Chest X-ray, AP view. Patient: 69 years old, sex M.
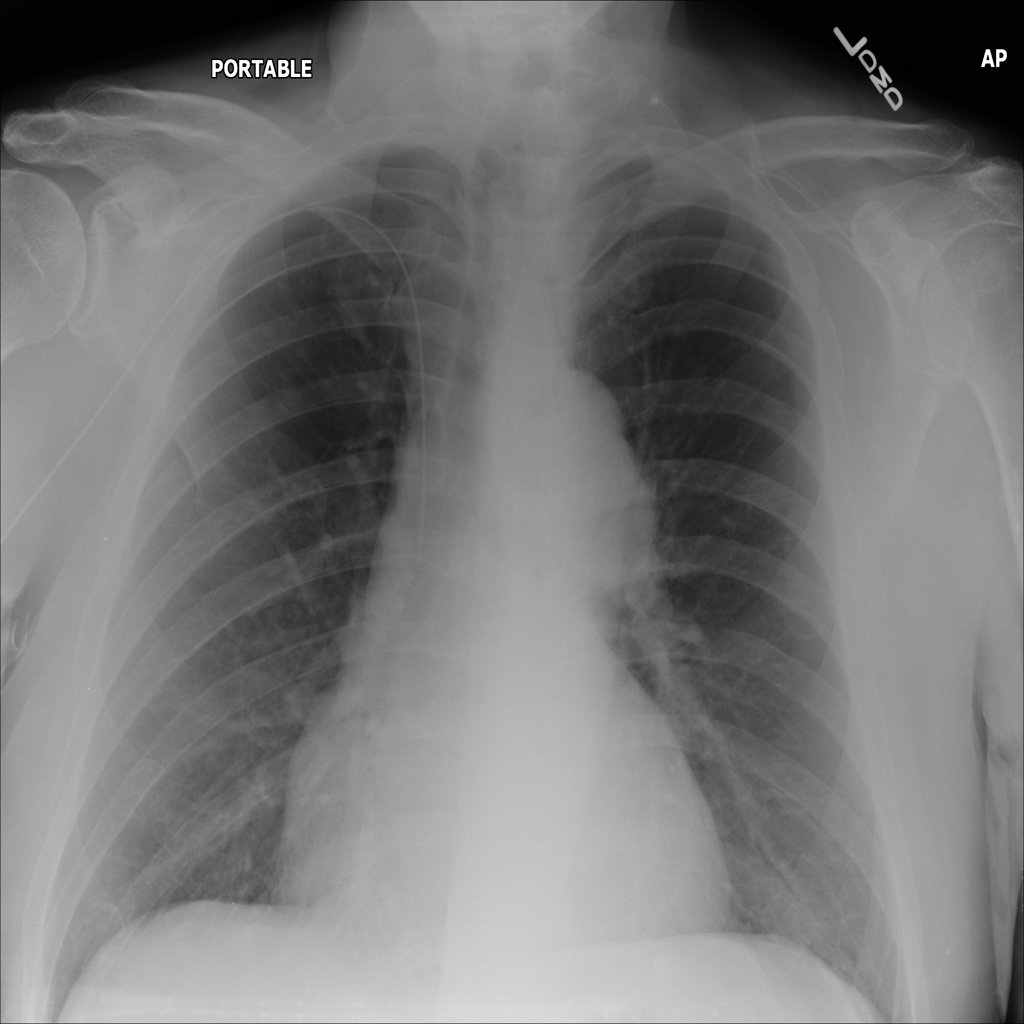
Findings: No Finding